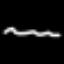
Label: squiggle